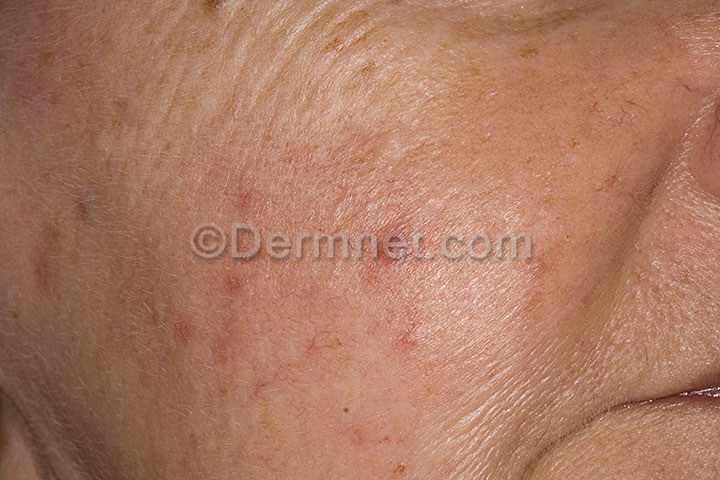
Disease: Acne and Rosacea Photos